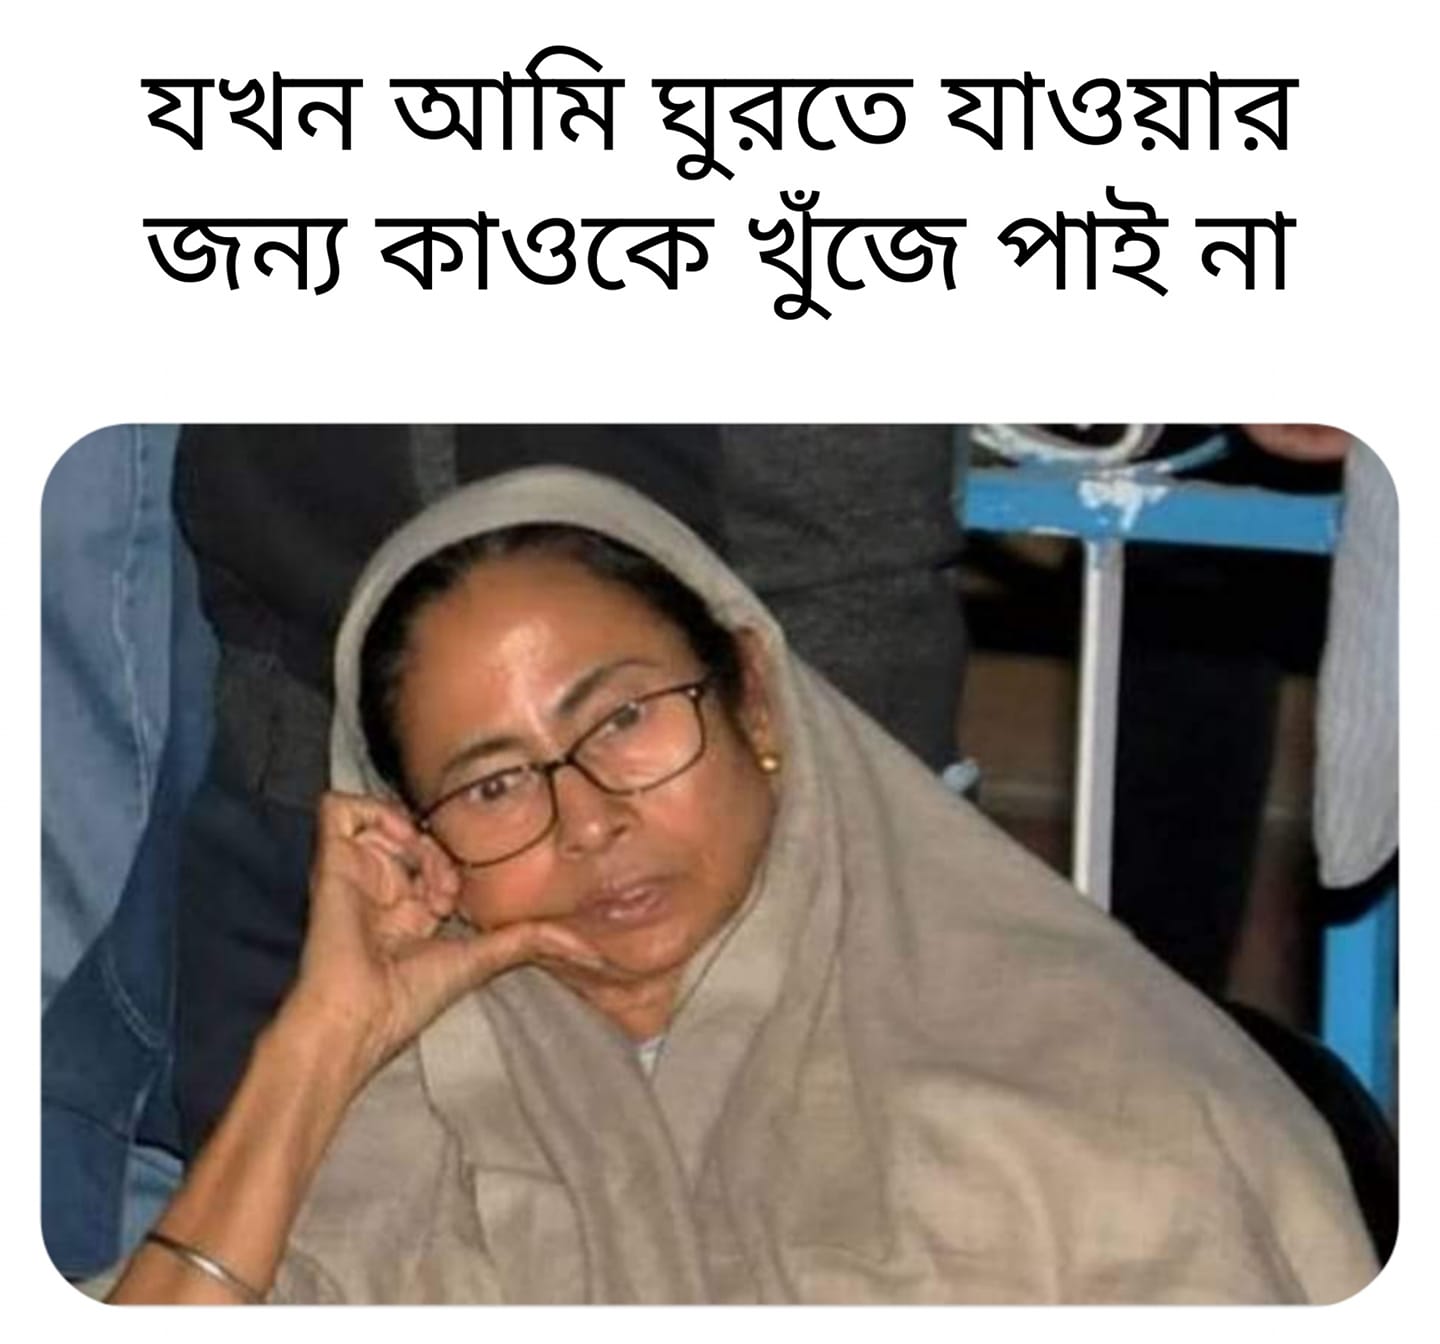
Text: যখন আমি ঘুরতে যাওয়ার জন্য কাওকে খুজে পাই না
Label: Non Hate